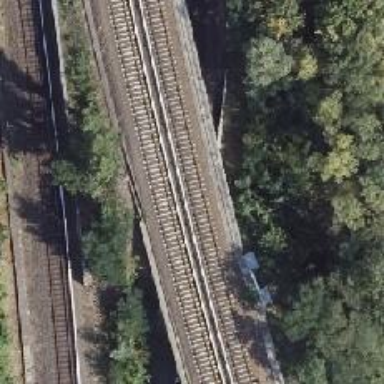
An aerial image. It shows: Bridge for light rail electrified railway.